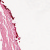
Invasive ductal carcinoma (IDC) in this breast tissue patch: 0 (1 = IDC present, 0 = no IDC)